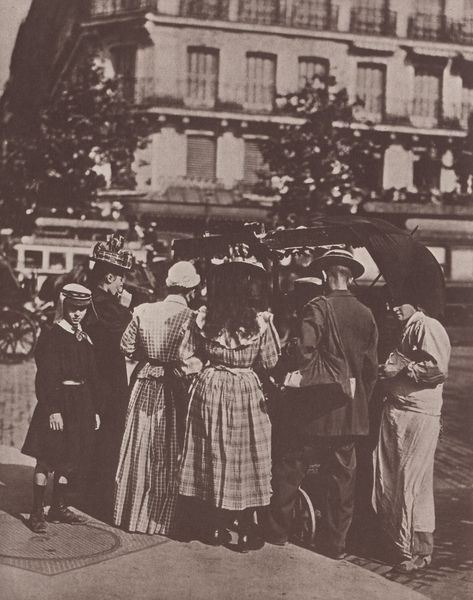
Titel: Leben und Arbeitswelt, Eisverkäufer auf dem Boulevard St. Michel
Künstler: Jean Eugène Auguste Atget
Schlagwörter: bäume, frauen, menschen, hut, hüte, kleider, männer, strasse, haus, schirm, weg, kind, schuhe, foto, fotografie, spaziergang